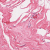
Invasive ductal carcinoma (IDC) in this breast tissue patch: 0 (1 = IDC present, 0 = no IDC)